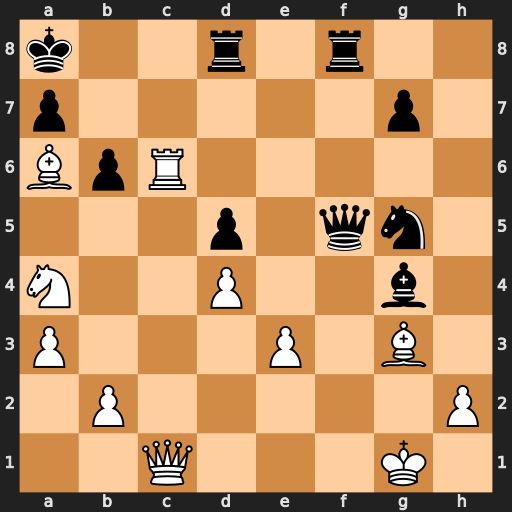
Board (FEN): k2r1r2/p5p1/BpR5/3p1qn1/N2P2b1/P3P1B1/1P5P/2Q3K1
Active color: w
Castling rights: -
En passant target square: -
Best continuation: Bb7+ Kxb7 Rxb6+ axb6 Qc7+ Ka6 Qxb6#